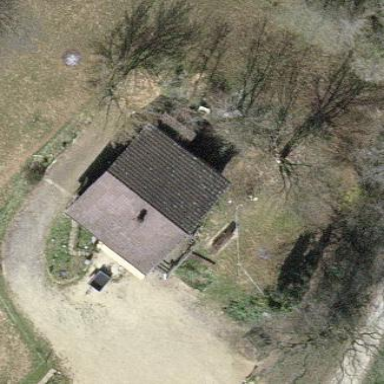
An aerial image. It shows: Detached building.